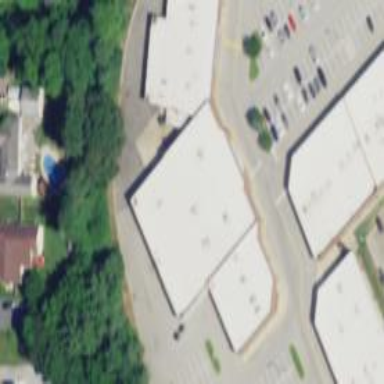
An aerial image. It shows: Building.